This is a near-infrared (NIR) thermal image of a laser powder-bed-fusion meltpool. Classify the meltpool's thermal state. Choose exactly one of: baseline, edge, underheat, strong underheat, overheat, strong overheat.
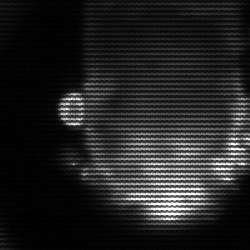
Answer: baseline